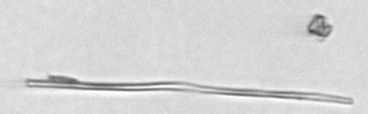
Label: fiber_TAG_external_detritus